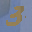
Label: 3